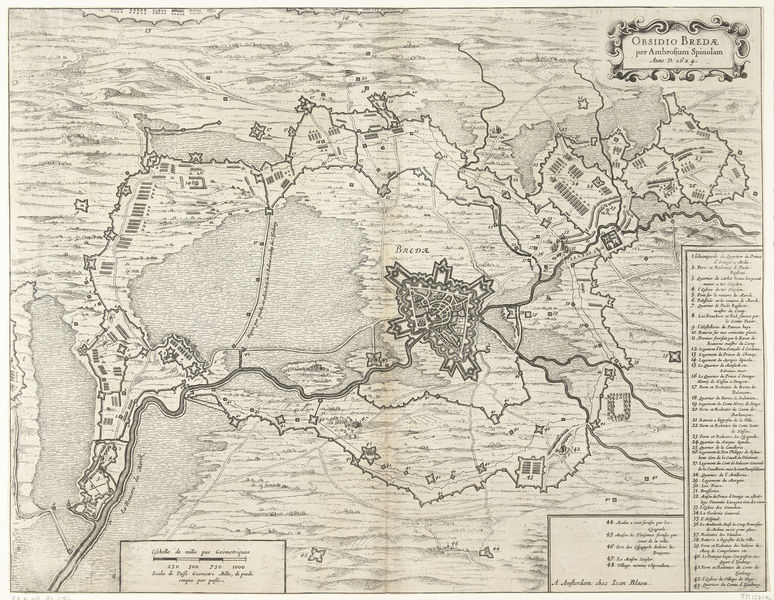
Titel: Kaart van het beleg van Breda
Standort: Amsterdam
Institution: Rijksmuseum
Schlagwörter: white, black, old, print, brown, building, hills, lake, mountain, mountains, ocean, sea, see, water, street, tower, village, road, drawing, black and white, castle, illustration, line, outline, writing, letters, bridge, town, city, plan, walls, italian, place, plans, scale, detail, map, citadel, streets, shapes, desert, holland, land, landschaft, text, key, countryside, fortifications, fortress, settlement, city wall, festung, roads, legend, amsterdam, borders, centre, name, highway, illustrated, niederlande, rivers, karte, lakes, main square, netherland, breda, strategy, lanschadt, cartography, lands, boundaries, blacck, obsideo breda, city walls, obsidio breda, obsidio, kroki